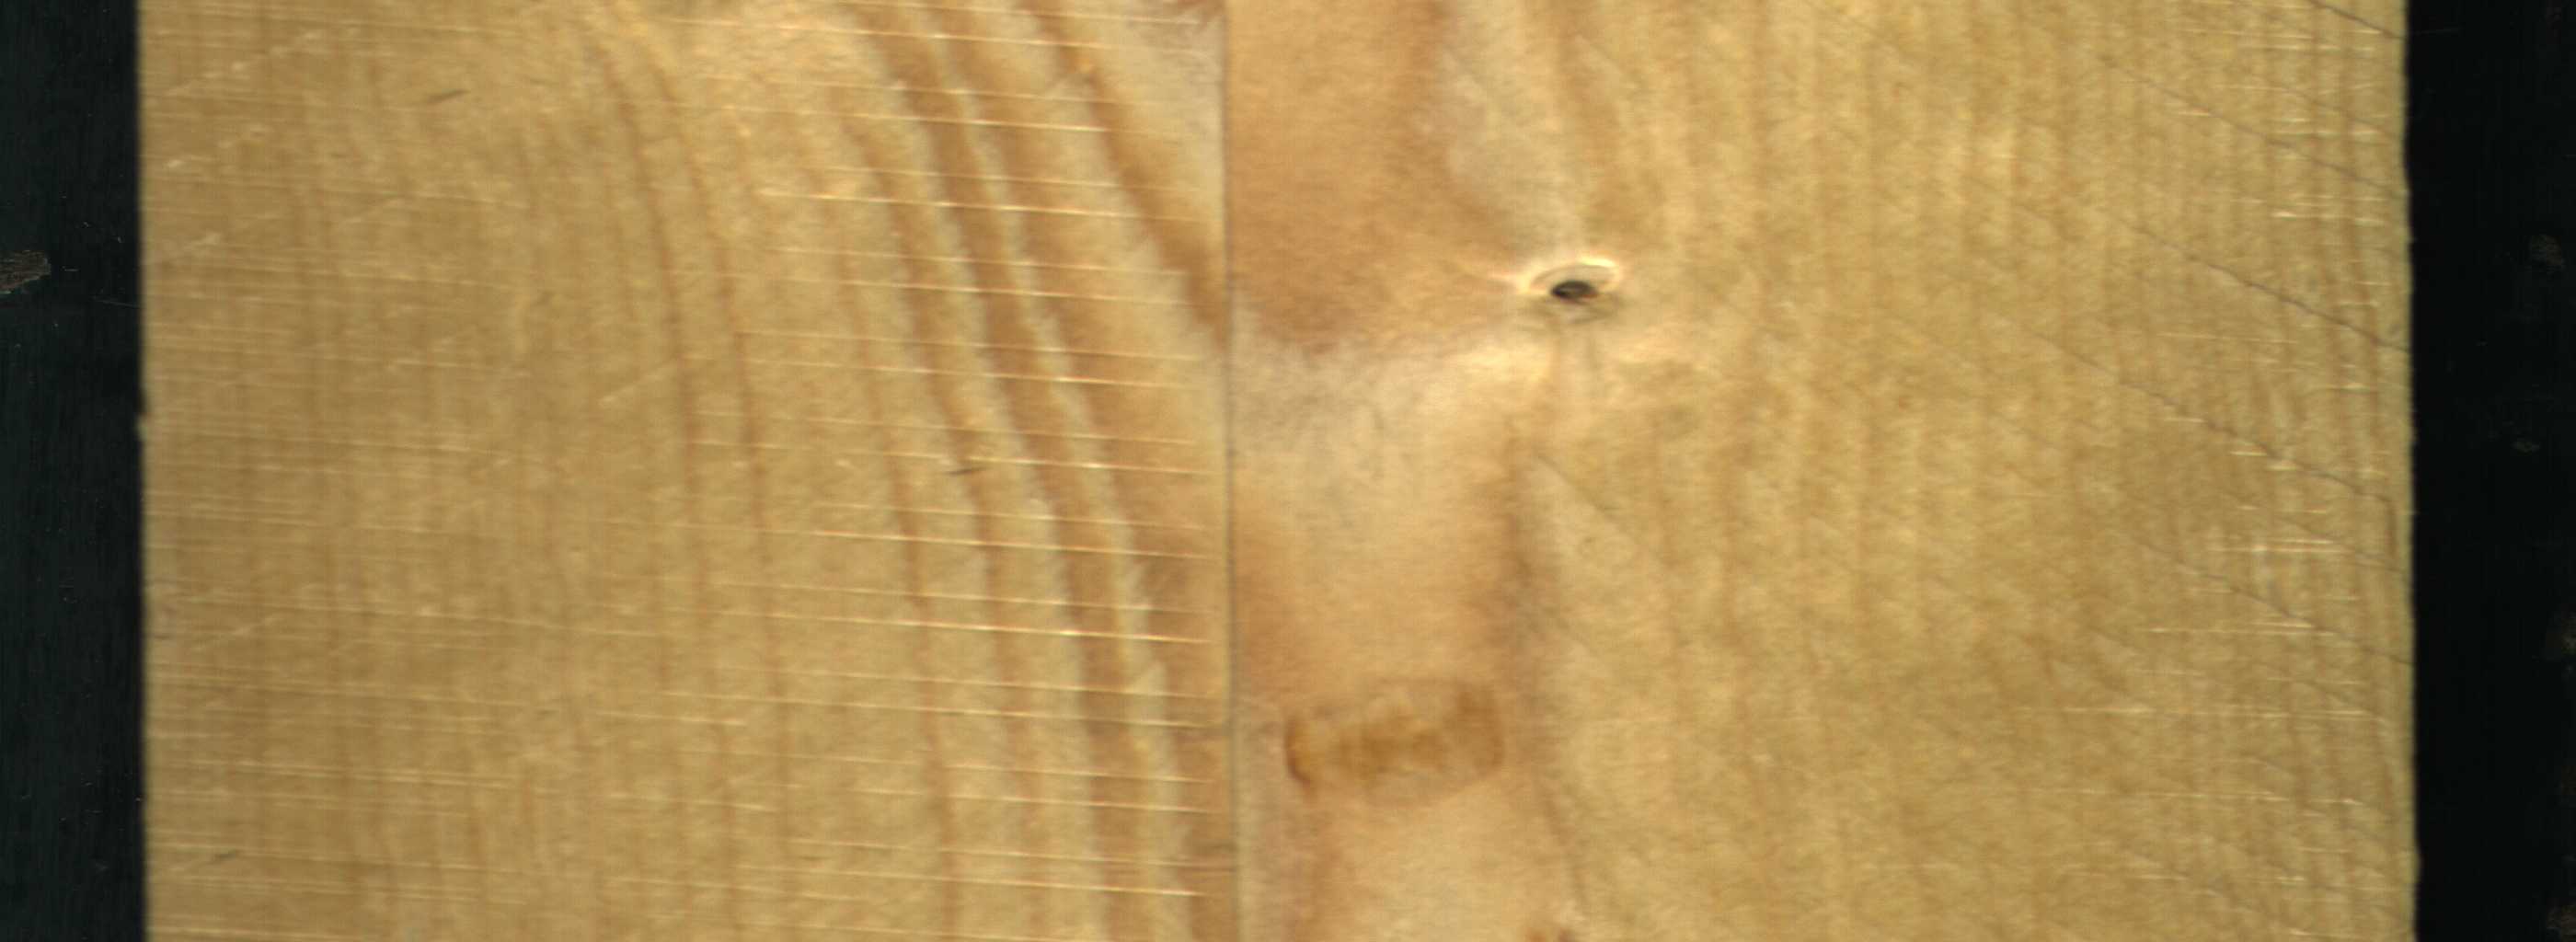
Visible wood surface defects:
Live_Knot